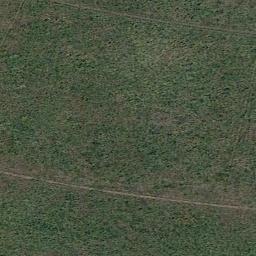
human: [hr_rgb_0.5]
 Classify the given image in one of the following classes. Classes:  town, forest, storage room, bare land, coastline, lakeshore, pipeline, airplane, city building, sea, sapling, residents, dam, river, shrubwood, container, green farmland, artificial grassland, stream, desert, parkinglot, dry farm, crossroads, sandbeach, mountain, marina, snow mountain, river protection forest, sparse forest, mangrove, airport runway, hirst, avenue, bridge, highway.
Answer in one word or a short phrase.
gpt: artificial grassland